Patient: sex M, age 71
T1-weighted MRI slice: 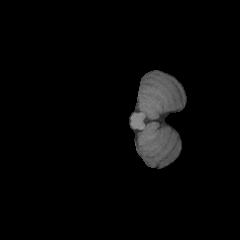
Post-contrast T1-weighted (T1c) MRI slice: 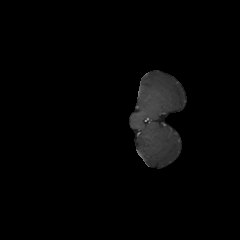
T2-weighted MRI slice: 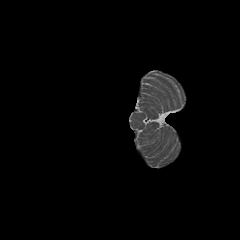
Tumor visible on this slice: no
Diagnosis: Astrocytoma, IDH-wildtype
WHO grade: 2